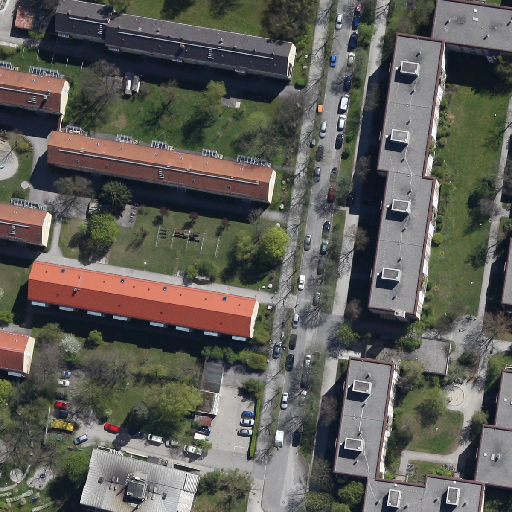
Referring expression: light-duty vehicle in the parking area